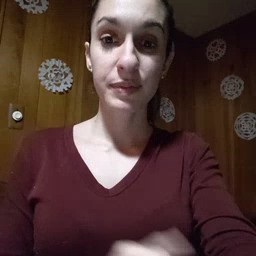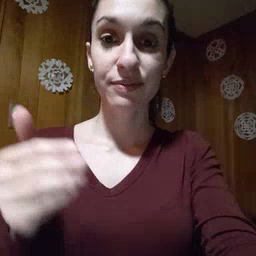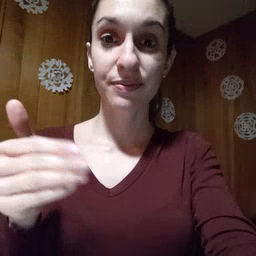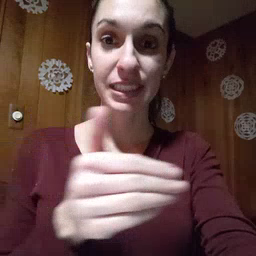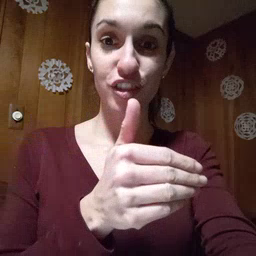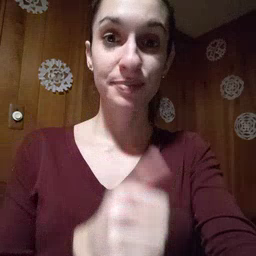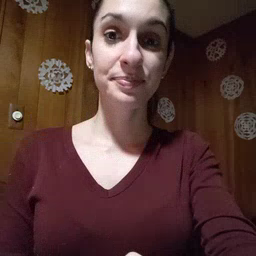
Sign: fish